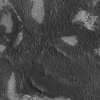
Atmospheric dust classification: not_dusty